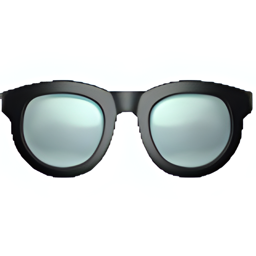
Name: eyeglasses
Emoji: 👓
Group: Objects
Sub-group: clothing